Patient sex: F
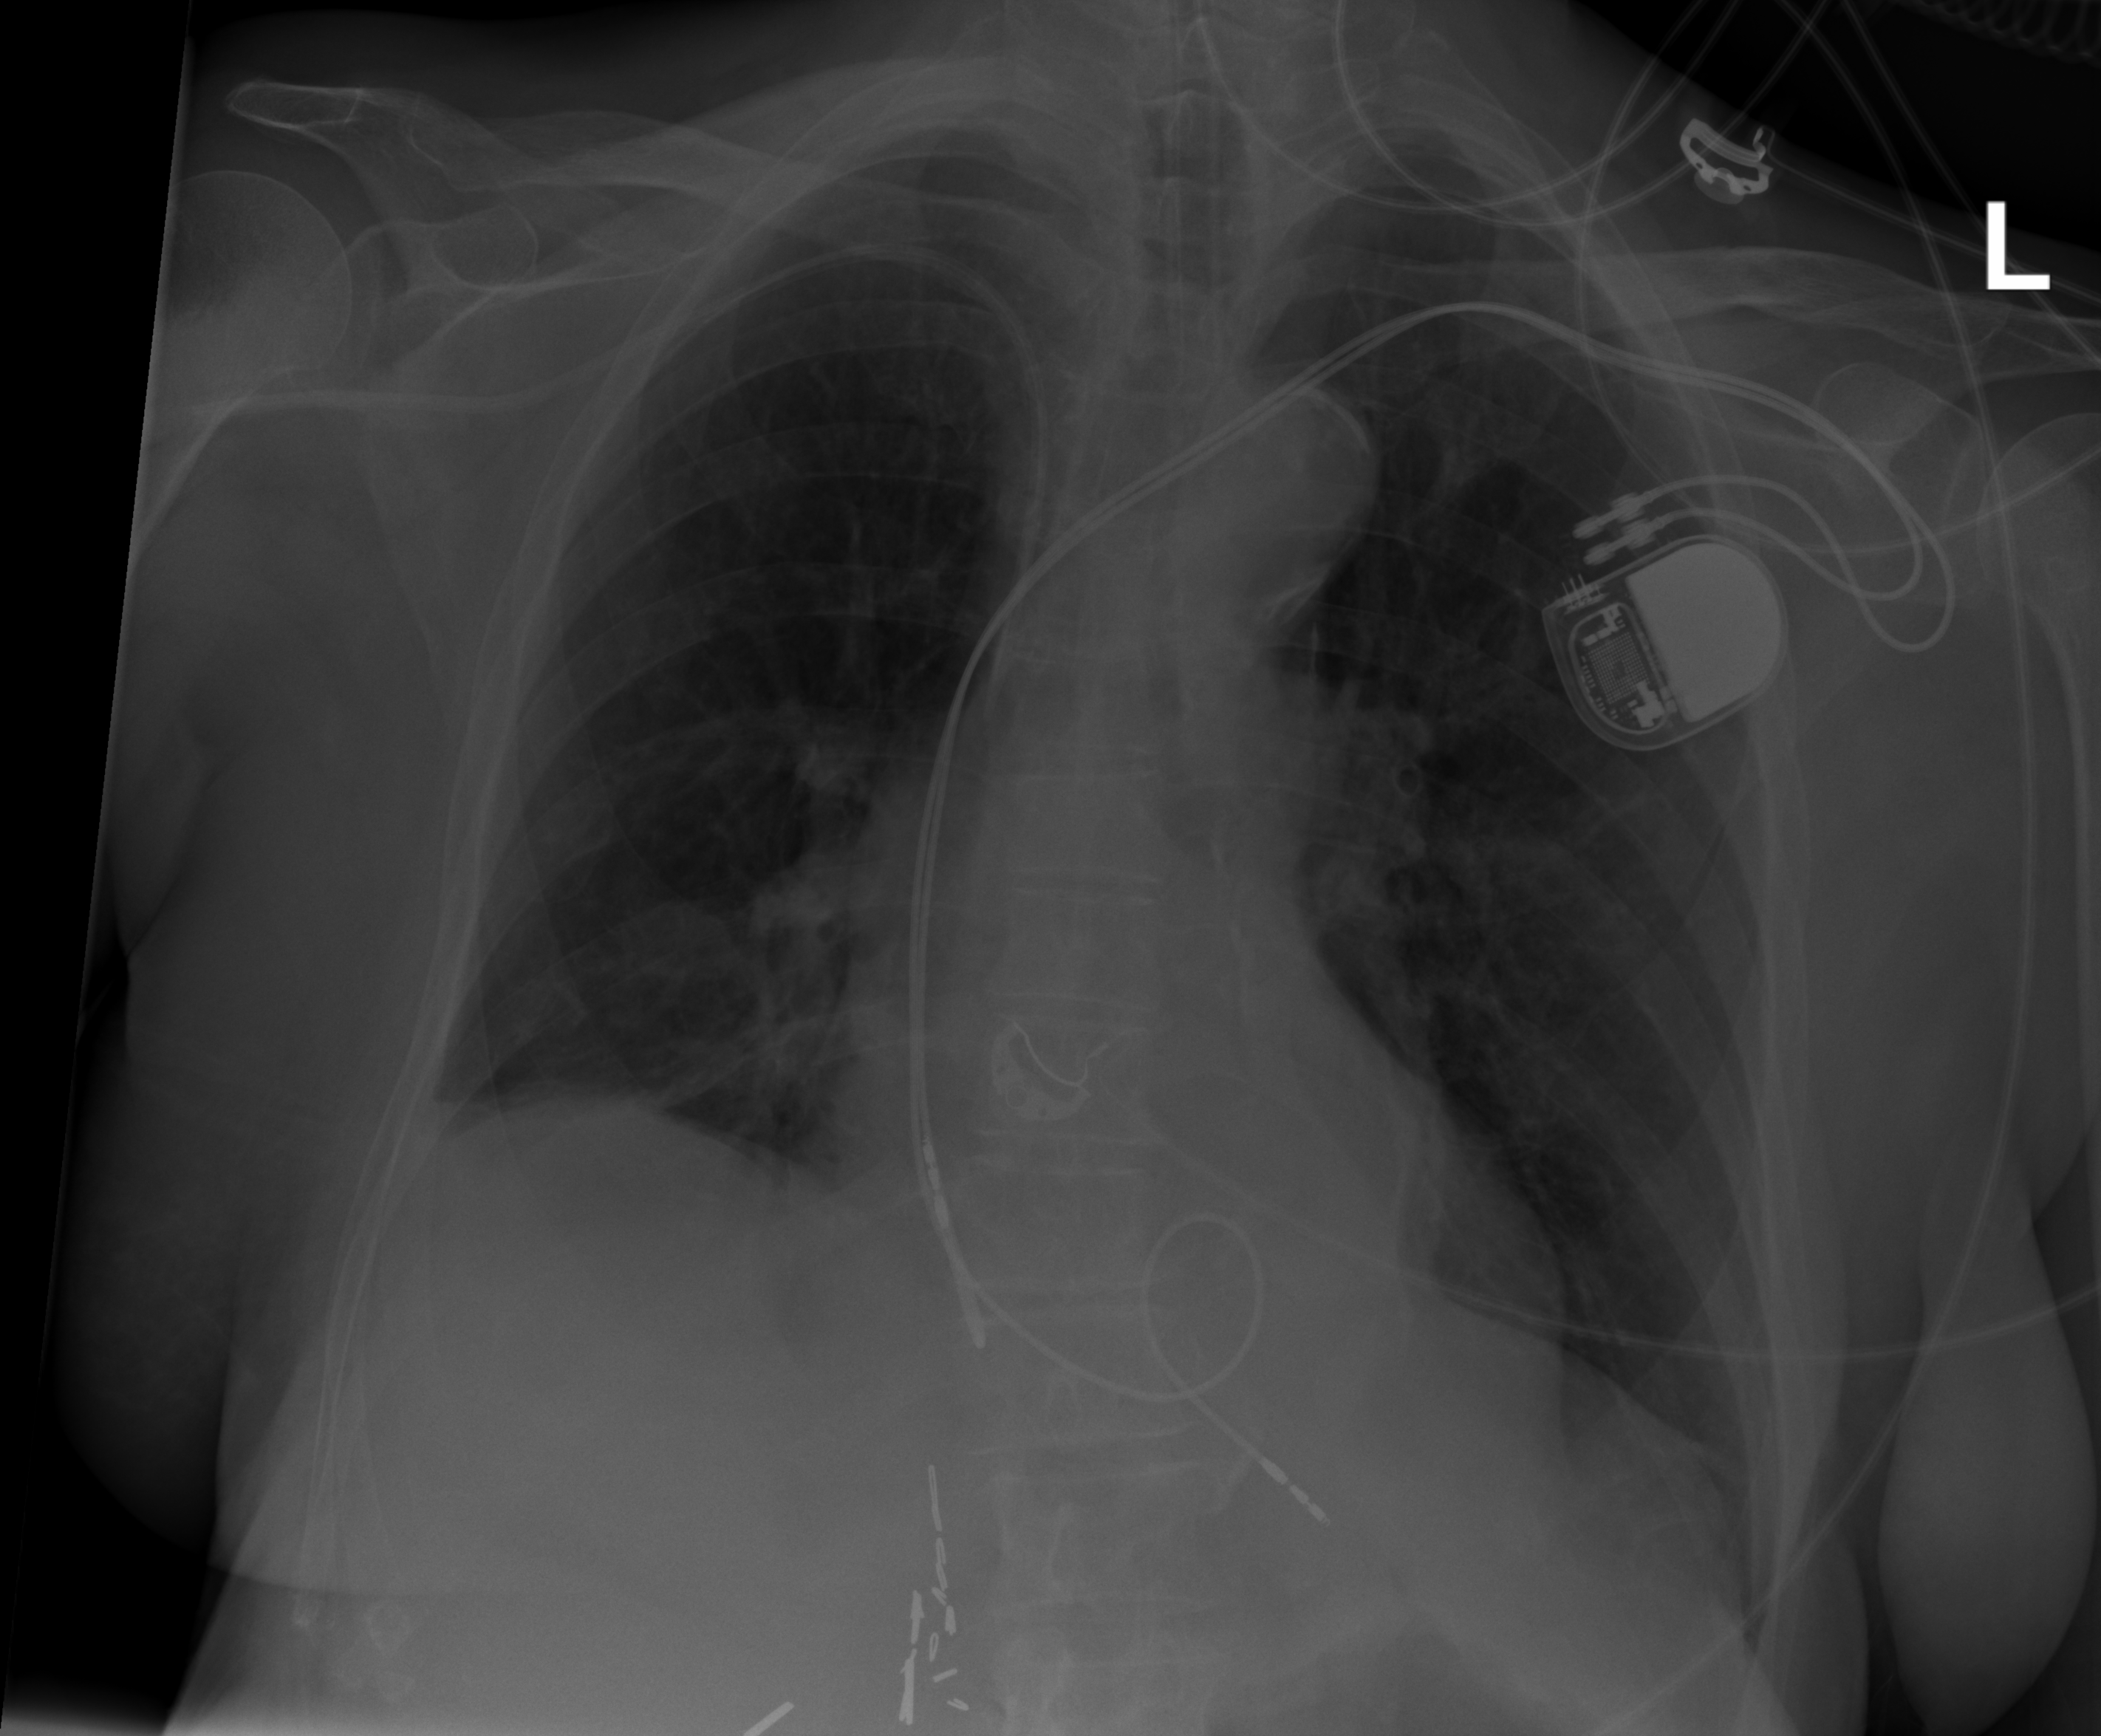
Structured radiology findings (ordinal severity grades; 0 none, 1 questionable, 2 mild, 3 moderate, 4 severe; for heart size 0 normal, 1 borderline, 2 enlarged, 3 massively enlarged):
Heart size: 0
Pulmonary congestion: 0
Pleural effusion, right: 2
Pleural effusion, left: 0
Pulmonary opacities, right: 0
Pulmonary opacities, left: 0
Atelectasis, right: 2
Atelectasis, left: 2